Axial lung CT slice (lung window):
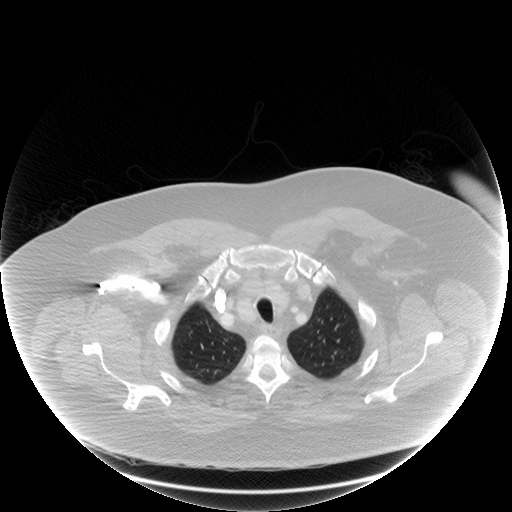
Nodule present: no